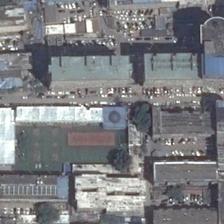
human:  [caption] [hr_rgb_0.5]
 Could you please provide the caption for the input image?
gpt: many cars are parked next to some large buildings .

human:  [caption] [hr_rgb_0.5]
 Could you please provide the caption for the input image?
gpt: a green court and many white buildings surrounded .

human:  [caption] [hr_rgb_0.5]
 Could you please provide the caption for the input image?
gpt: some big buildings with many cars parked next to them surround two basketball fields .

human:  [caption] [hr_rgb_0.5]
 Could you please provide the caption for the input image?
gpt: the field is semi-surrounded by l-shaped building .

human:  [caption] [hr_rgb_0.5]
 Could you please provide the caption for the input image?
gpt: a large playground is surrounded by many trees and houses .